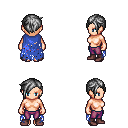
a pixel art fantasy rpg character, female body template, human, light skin, blue tattered cape, magenta pants, gray pixie cut hairstyle, maroon shoes, four views (front, back, left, right), 2x2 character sprite sheet, small pixel art, hard edges, no anti-aliasing